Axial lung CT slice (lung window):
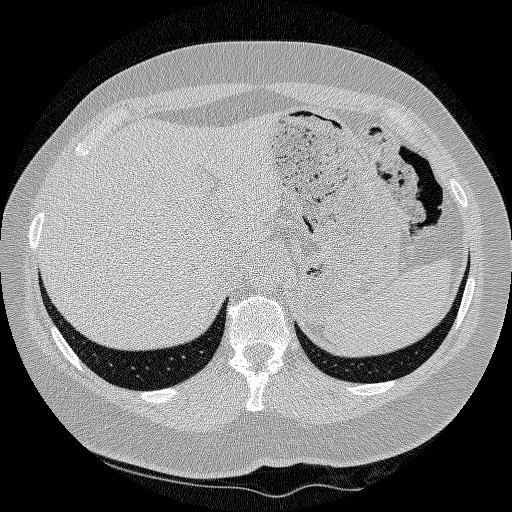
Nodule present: no